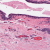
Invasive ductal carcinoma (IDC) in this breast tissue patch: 1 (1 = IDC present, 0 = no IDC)